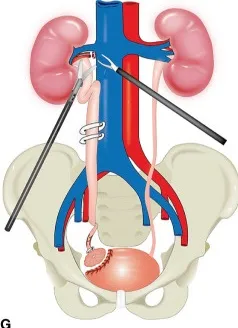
Schematic diagram of total intracorporeal laparoscopic kidney autotransplantation. (D, E) The right renal artery and vein were fully clamped and disconnected, respectively, and the right vena cava was sutured.
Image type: radiology (ct)